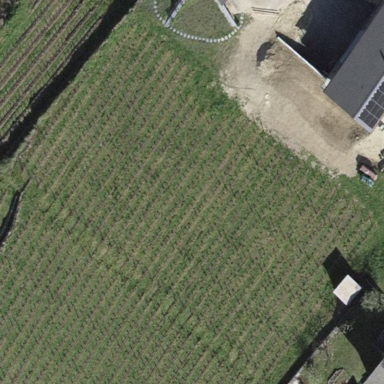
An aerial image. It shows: Vineyard growing grapes.